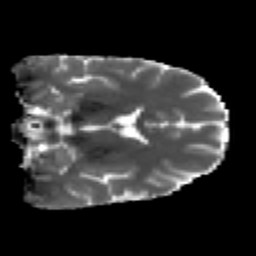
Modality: MD
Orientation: coronal
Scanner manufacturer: ge
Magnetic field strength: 3 T
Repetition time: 7.98 s
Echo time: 0.0701 s